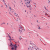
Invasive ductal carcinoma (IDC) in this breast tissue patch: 0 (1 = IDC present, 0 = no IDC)